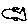
Label: fish